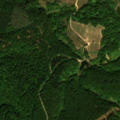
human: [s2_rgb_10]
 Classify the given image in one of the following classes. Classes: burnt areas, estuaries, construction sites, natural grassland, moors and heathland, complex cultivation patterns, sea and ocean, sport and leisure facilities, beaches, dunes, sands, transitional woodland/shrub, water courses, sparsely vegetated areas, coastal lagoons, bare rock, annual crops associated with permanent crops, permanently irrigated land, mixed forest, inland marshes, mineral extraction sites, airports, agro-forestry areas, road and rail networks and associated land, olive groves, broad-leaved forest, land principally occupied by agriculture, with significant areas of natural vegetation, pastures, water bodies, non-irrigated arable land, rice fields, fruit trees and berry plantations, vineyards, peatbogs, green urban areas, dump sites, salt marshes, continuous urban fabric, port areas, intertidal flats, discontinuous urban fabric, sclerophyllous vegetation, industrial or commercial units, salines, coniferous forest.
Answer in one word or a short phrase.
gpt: broad-leaved forest, mixed forest, natural grassland